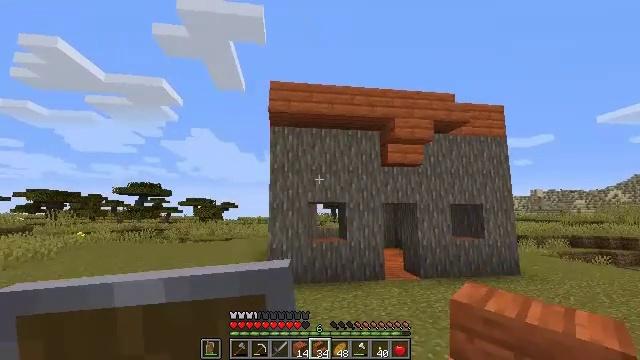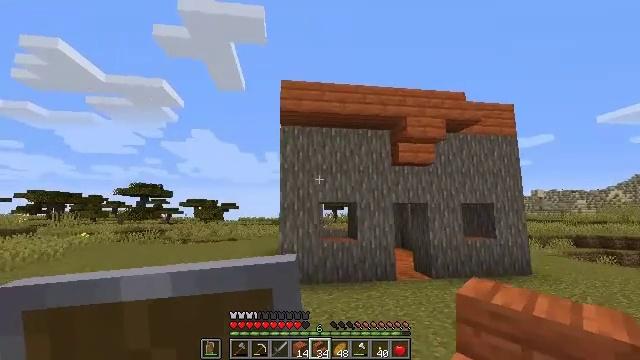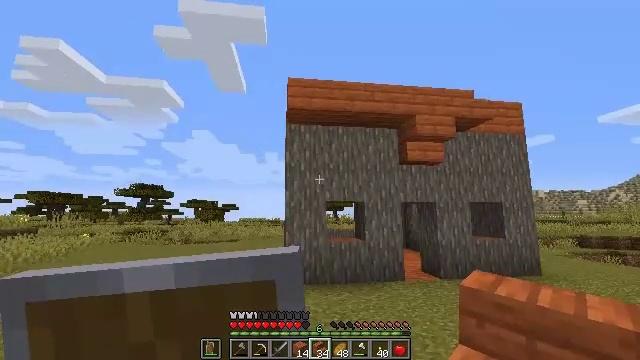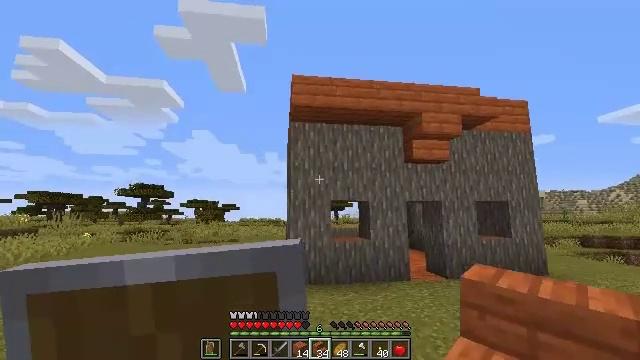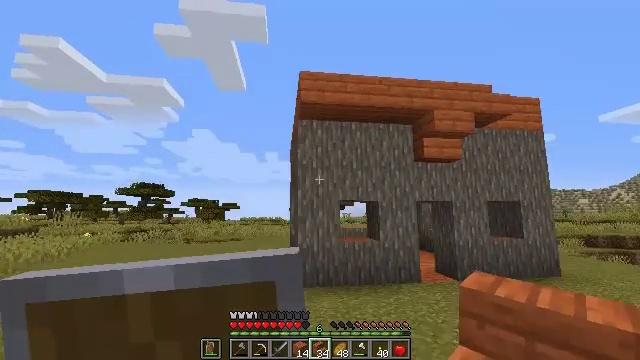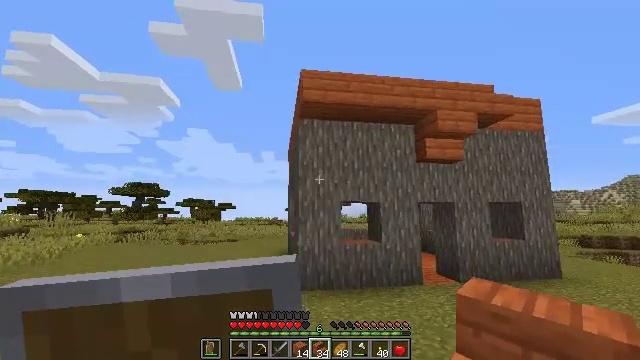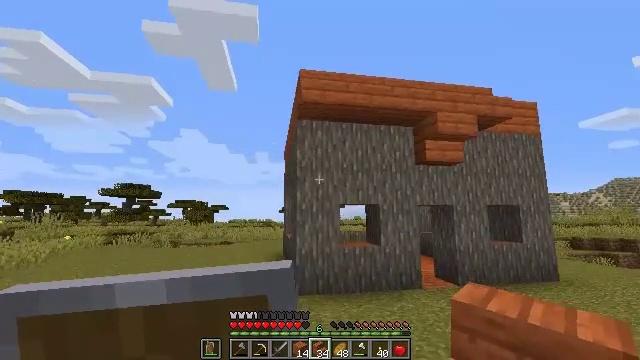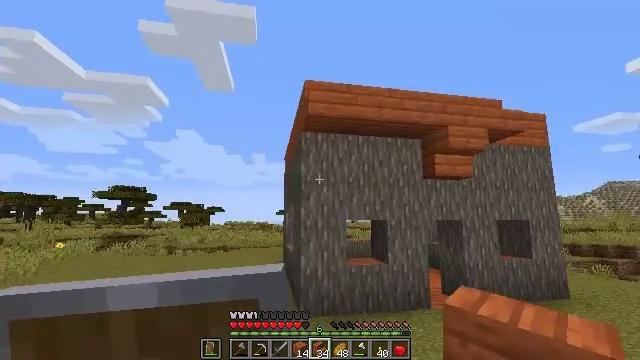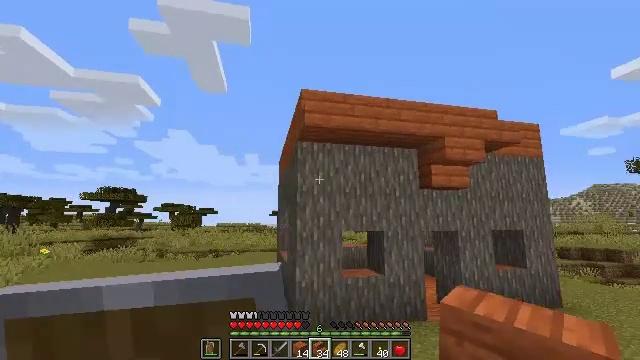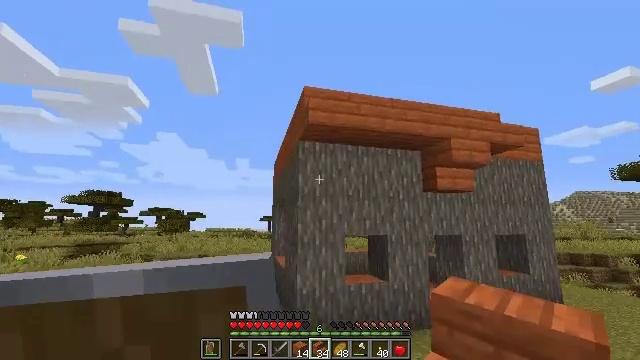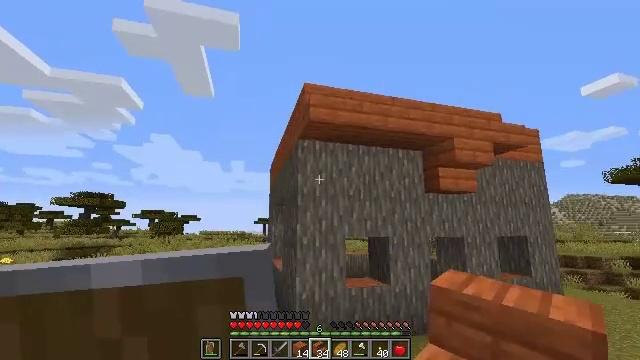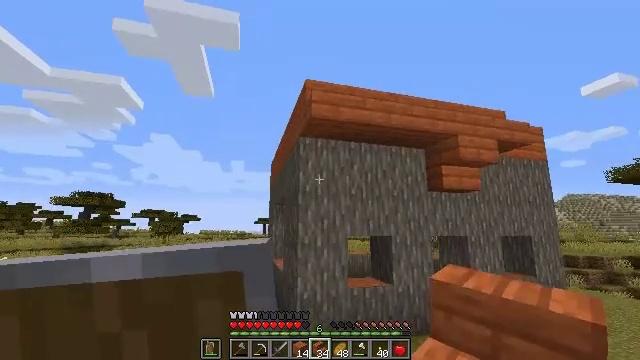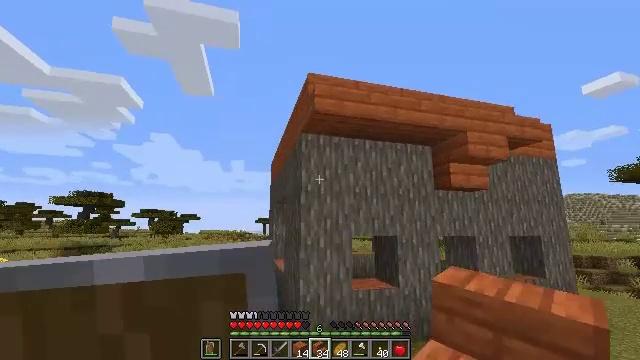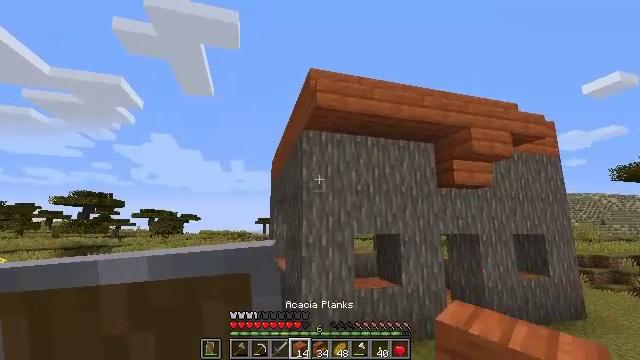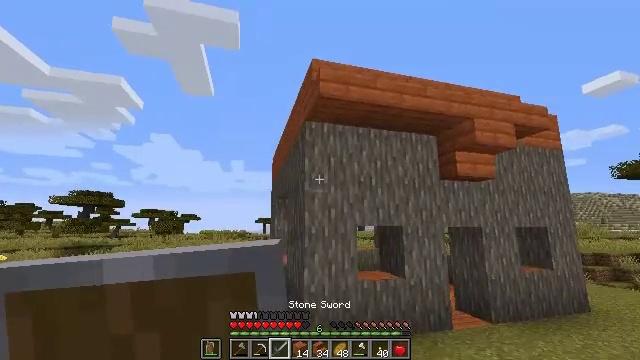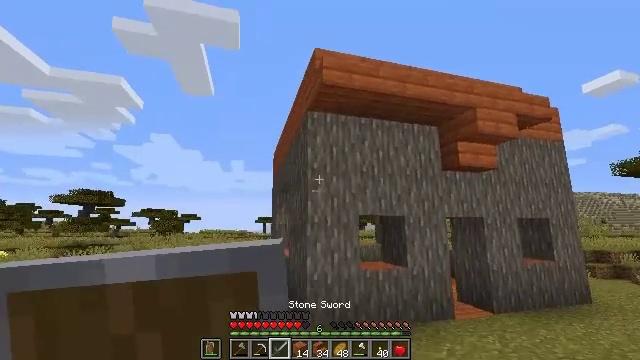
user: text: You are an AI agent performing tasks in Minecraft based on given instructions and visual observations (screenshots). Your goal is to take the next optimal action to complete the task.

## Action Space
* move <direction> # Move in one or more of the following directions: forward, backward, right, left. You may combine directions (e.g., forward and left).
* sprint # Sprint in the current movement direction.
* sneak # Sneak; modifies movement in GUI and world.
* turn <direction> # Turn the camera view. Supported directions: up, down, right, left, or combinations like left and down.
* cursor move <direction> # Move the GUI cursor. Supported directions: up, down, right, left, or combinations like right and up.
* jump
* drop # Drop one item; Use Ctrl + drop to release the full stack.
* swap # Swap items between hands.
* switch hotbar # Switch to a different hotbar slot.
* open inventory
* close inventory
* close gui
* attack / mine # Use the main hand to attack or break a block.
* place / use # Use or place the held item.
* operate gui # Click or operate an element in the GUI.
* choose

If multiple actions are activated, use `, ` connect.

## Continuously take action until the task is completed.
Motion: motion action
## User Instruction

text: Break the acacia stairs in your build.
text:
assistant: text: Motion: move forward and move left
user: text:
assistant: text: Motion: move forward and move left
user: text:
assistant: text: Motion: move forward and move left
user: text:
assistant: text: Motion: move forward and move left
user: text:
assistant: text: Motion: move forward and move left
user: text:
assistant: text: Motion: move forward and move left, turn right
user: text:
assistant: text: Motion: move forward and move left
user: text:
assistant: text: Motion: move forward and move left, turn right
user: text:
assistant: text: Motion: move forward and move left, turn right
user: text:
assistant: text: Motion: move forward, turn right
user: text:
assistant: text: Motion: move forward
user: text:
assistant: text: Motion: no_op
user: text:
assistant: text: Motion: no_op
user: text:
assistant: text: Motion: move left
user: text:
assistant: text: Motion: move left
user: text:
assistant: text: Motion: move left
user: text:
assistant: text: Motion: move left, turn right
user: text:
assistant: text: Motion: move left, turn right and up
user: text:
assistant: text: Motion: move left, turn right and up
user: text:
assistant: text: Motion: move left, turn right and up
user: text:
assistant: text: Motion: move left, turn right
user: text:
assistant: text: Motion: move left
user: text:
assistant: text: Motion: move left
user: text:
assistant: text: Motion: move left
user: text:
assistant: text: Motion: no_op
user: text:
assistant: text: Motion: no_op
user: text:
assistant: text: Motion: no_op
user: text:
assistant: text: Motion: no_op
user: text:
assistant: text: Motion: no_op
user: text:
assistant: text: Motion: no_op